Question: I'm working on a major update to one of my applications and trying to cut down memory usage and making it cleaner and faster. I was using Instruments to profile the app and I was looking at the UIImage allocations, I have about 10 when the app starts out (although one is a status bar icon? Dont know why thats included). When i open up my Settings view controller (which is in a split view controller on iPad) it has basically an image with every table view cell, which is a lot. Presenting it for the first time adds 42 images. when I dismiss this view controller, there is still 52 images, when there should be only 10 now. If I present the controller again, there are now 91 images. This keeps going up and up. Instruments doesn't say there is a leak and I can't figure out what is happening. Each cell sets an image like
'''
cell.imageView.image = [UIImage imageNamed:@"Help-Icon"];
'''
How can I figure out why these images are not being released?

EDIT:
I think Its deallocating the images now. I changed from setting the imageView image directly to 'setImage:', so a table cell looks like this now:
'''
cell = [tableView dequeueReusableCellWithIdentifier:CellIdentifier];
if (!cell) {
cell = [[UITableViewCell alloc] initWithStyle:UITableViewCellStyleValue1 reuseIdentifier:CellIdentifier];
}
cell.textLabel.text = NSLocalizedString(@"Homepage", @"Homepage");
UIImage *cellImage = [UIImage imageNamed:@"Homepage-Icon"];
[cell.imageView setImage:cellImage];
[MLThemeManager customizeTableViewCell:cell];
return cell;
'''
'MLThemeManager' is a singleton that using a theme class to set properties of the cell to a theme, like the text label color, highlighted color, detail text label color, and background color.
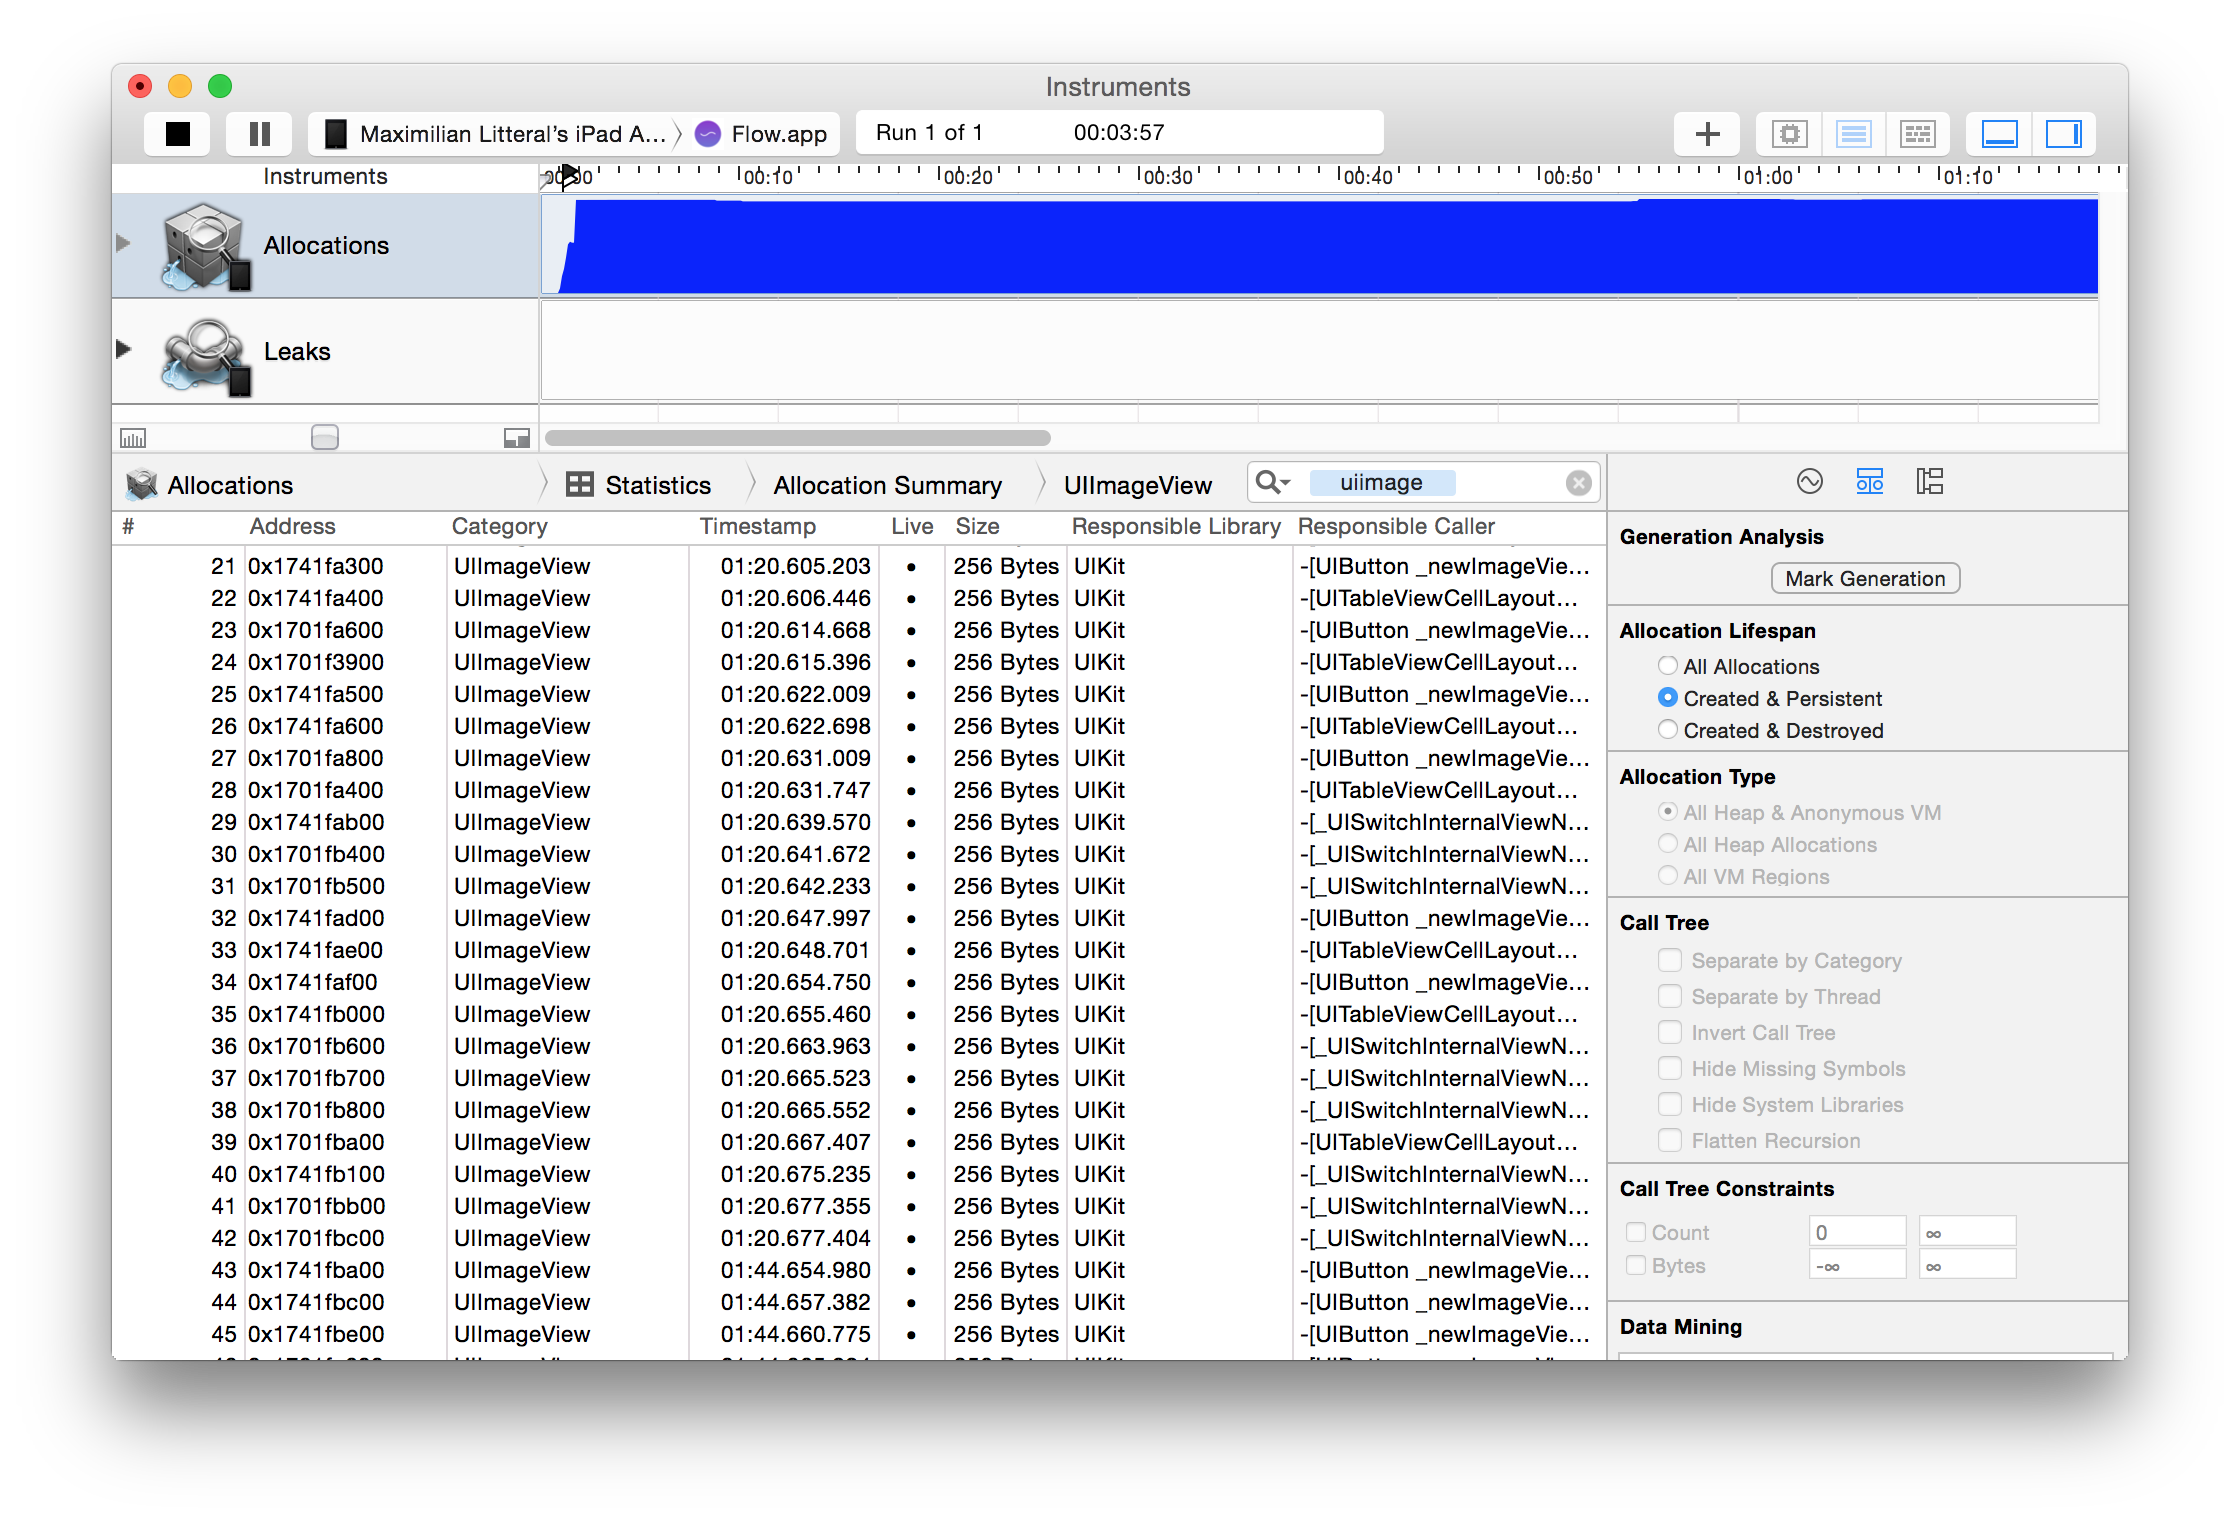
Answer: The possible reason here is because of your Settings view controller was not deallocated (not released from memory). No matter how many images are in that view controller when view controller release from memory it will deallocates (remove) all image object from memory.
## How to check your view controller is de allocated (release) or not?
1. From Xcode long press on Run button. You get a small popup, Select Profile from that. And you can see new icon replaces the Run icon. (Similarly you can change it Run button to run the application).

1. Click on this button will start to profile your application.
2. Select Allocations section in Instruments window. There is a textfield above the allocation listing view. Click on that field and write your view controller name. (In your case SettingViewController).

1. You can see only filter result related to that key word you just type. Now go to Simulator -> Simulate your flow. Pop back from your view controller and check in Instruments that after leaving that view controller if it's still in the list. If it is there in a list than your view controller is not release from memory and each time you open that view controller will increase memory and never release until application is running.
## How we can de allocate view controller?
I'll try to explain some way which I know to de allocated controller.
Override dealloc method in your view controller and release objects in that. Mainly mutable variable and delegates. Put a debug breakpoint on '-dealloc' method and make sure it is called when you left that controller.
If you have create global variable for class like 'UIPickerView', 'UIPopoverController', 'UIImagePickerController' etc. and set delegates for that than these delegates must be 'nil' in '-dealloc' method.
e.g.
'''
//---------------------------------------------------------------
#pragma mark
#pragma mark Memory management methods
//---------------------------------------------------------------
- (void) dealloc {
[self.tableView setDelegate:nil];
[self.tableView setDataSource:nil];
}
'''
'''
deinit {
self.tableView.dataSource = nil
self.tableView.delegate = nil
}
'''
---
Global object of subclass also needs to override '-dealloc' method and release relevant objects and delegates. Similar their dealloc method must have to be called.
e.g.
Check this scenario: Let's say you have created a subclass of 'UIView' (or any other view) with the name 'MenuView'. And you have created a global variable of this class in your view controller, than it's 'dealloc' method will be called before view controller's 'dealloc' method.
'''
@property (nonatomic, strong) MenuView *menuView;
'''
So here 'MenuView' class needs to be override the '-dealloc' method and must be called before your view controller's 'dealloc' method is called.
So that before leaving whole container its child views are release and removed from memory.
Check this in for 'MenuView' class also that object is still their or not?
If it's dealloc method is not called than object of 'MenuView' class is still in memory and your view controller class is referencing that object. So even if your view controller's '-dealloc' is called it will not deallocated because 'MenuView' class object is live.
---
You need to set 'weak' reference to the 'IBOutlet'. e.g.
'''
@property (nonatomic, weak) IBOutlet UITableView *tableView;
'''
'''
@IBOutlet weak var tableView: UITableView!
'''
---
Feel free to ask if anything is not clear.